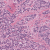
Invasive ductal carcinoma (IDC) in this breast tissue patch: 1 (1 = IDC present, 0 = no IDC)